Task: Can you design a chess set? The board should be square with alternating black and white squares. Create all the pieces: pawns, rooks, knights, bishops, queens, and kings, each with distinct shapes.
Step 1642:
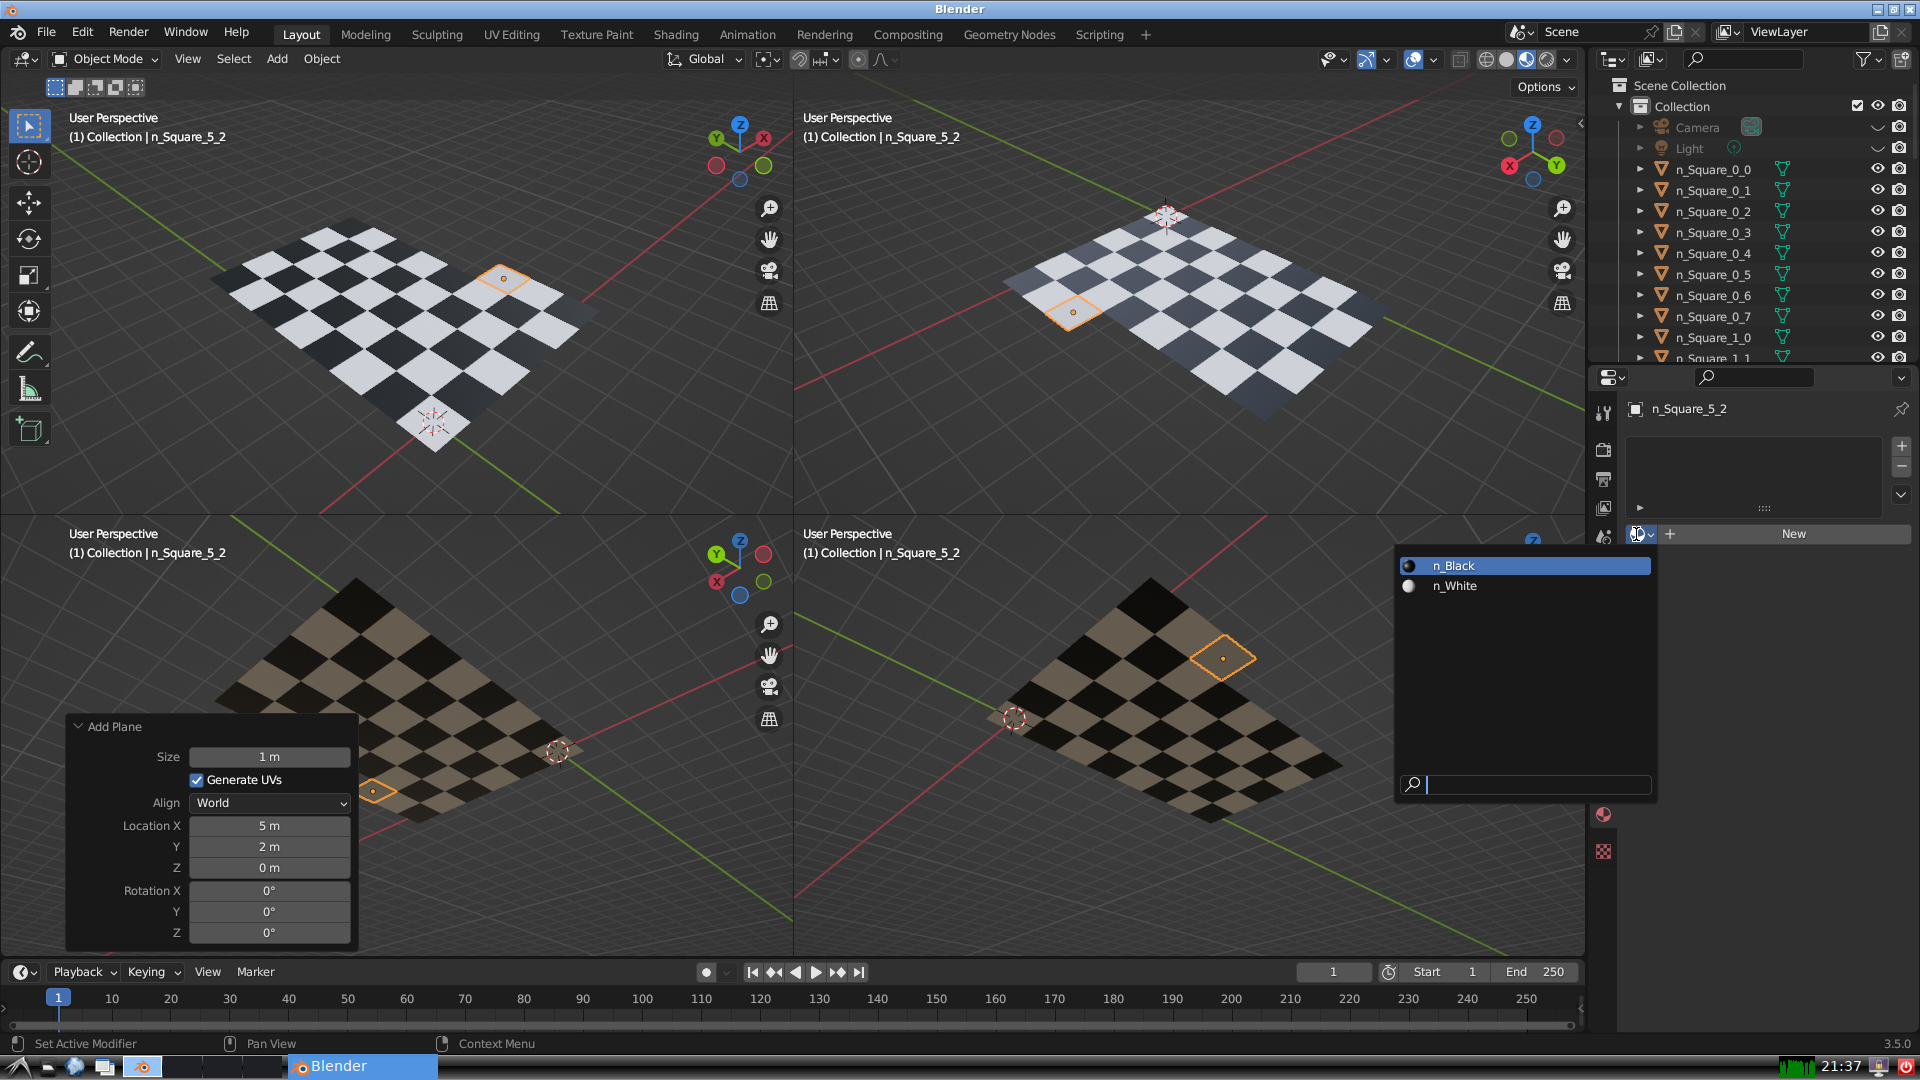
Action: input_text: n_Black